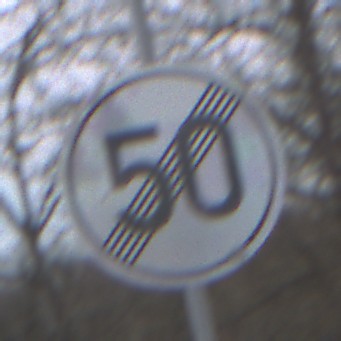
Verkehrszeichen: EndeGeschwindigkeit50
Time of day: MorningAfternoon
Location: Outdoor (Suburban)
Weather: Overcast
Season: NotSpecified
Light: Natural